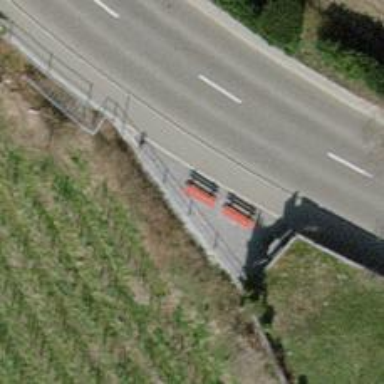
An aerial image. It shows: Red bench.